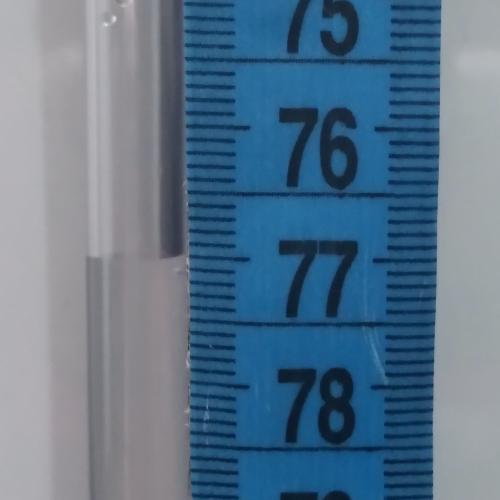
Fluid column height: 77.0 cm